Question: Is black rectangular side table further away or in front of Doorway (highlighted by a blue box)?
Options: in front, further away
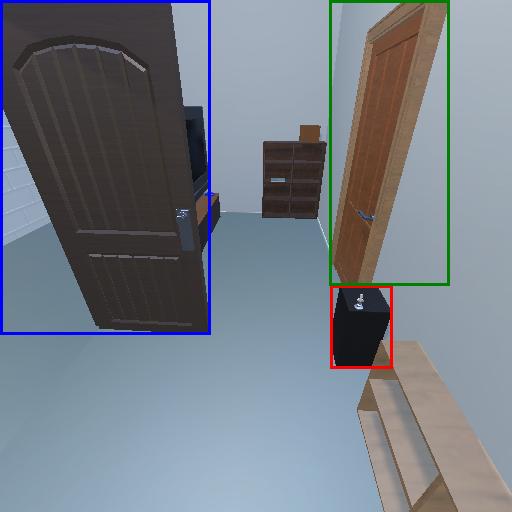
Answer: in front